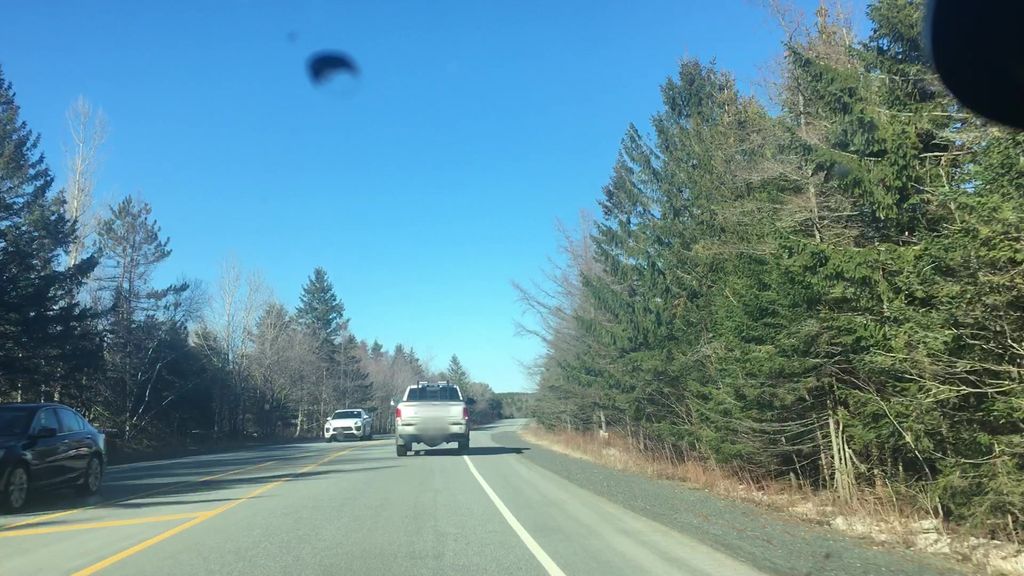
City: halifax